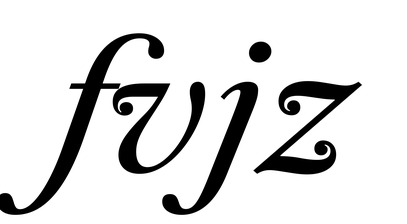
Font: LibreCaslonText-Italic_Italic